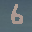
Label: 6